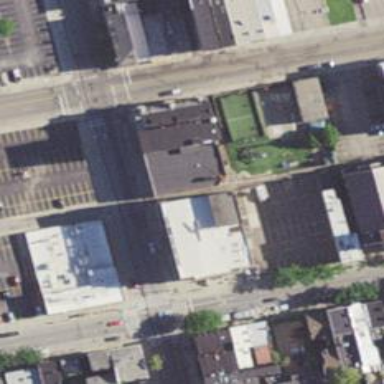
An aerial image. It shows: Alleyway designated as service road.